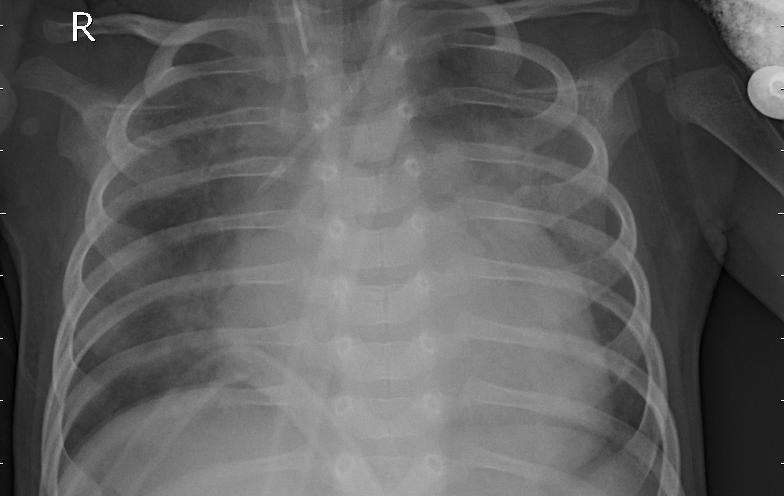
Diagnosis: PNEUMONIA